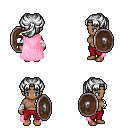
a pixel art fantasy rpg character, female body template, human, dark skin, pink cape, red pants, white princess hairstyle, white cloth bandages, shield, four views (front, back, left, right), 2x2 character sprite sheet, small pixel art, hard edges, no anti-aliasing